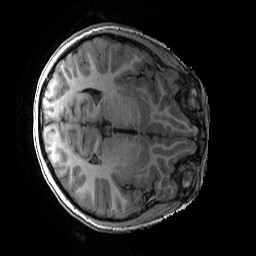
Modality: T1w
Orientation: axial
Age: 12
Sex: female
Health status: ill
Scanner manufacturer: ge
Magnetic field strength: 3 T
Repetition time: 0.007664 s
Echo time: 0.00342 s